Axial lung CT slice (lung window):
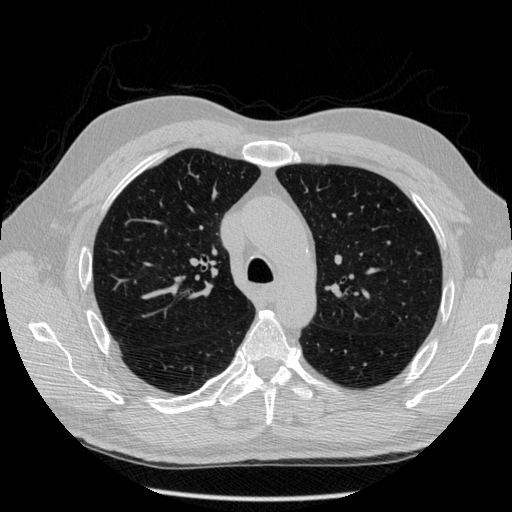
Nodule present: no